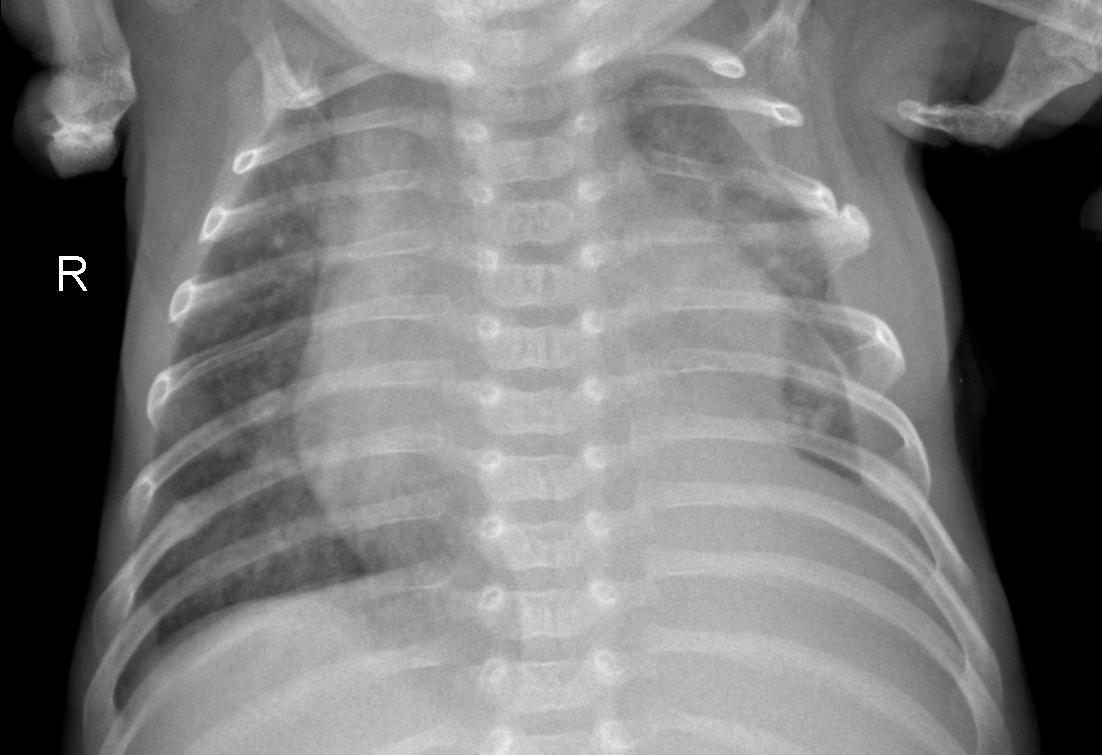
Diagnosis: PNEUMONIA